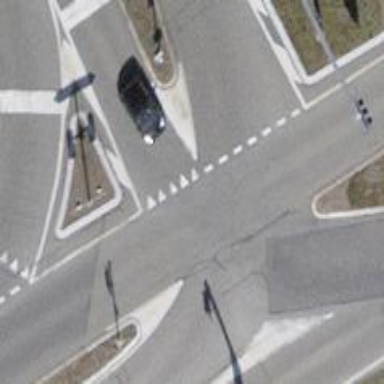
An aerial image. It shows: Road with "give way" sign.